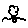
Label: tree